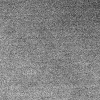
Atmospheric dust classification: dusty